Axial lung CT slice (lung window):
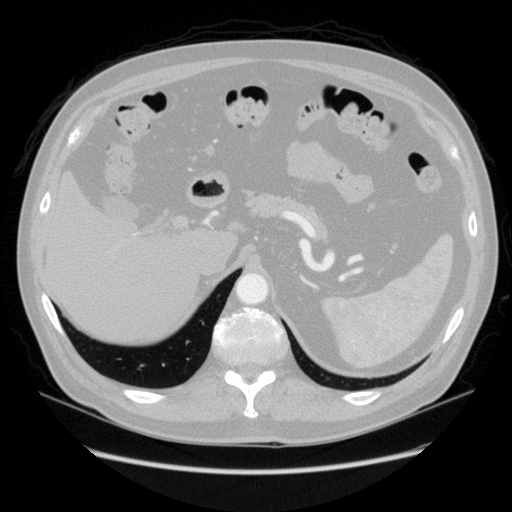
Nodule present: no